Question: I have a custom 'navbar'(bootstrap) on my page.
'''
<nav class='navbar fixed-top navCustom '>
<div class='navComp'>
<input class='dateStyle' id='dateChart' type='date' value='" . $now . "'/>
<button id='refreshBtn' class='refreshStyle' type='button' name='refresh'>Refresh</button>
<form style='display:inline' method='post' action=''>
<button id='logout' class='logoutStyle' type='submit' name='logout'>Log Out</button>
</form>
</div>
</nav>
'''
Here is css of 'navCustom' and 'navComp':
'''
@media (min-width:600px) {
.navCustom{
justify-content: center !important;
}
}
.navCustom{
margin-top: -1px;
height: 33px;
white-space: nowrap;
}
.navComp{
position: absolute;
text-align: center;
border-style: solid;
border-color: #dadada;
border-width: 1px;
border-radius: 3px;
background-color: #fafafa;
padding-left:5px;
padding-right:5px;
box-shadow:0 0px 2px rgba(0, 0, 0, 0.1);
}
'''
My problem is when the size of browser is thin.

The 'navbar' overflow on the right margin of browser, but scrollbar don't appears.
The scrollbar appears only when 'divs' with text 'Test' overflow on the right margin.
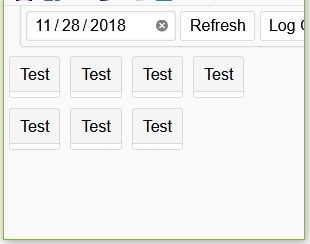
Answer: Finally I figured out.
'.fixed-top' from Bootstrap has 'position: fixed' which is the reason why scroll bar is not triggered by my element.
I fixed it by added 'position: sticky !important;' into my '.navCustom'
That made me to change a little bit my css and structure, but at least I had obtained what I wanted.